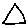
Label: triangle